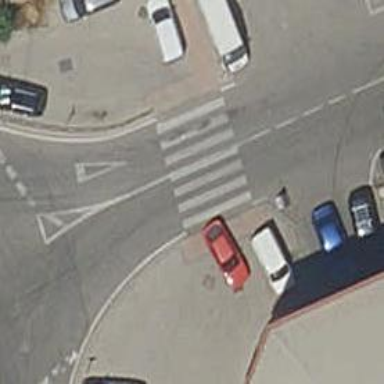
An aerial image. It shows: Marked crossing on the road.